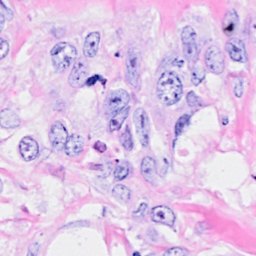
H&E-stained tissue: Breast